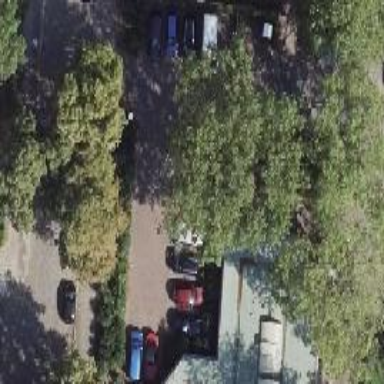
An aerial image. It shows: Parking area with paving stones surface.